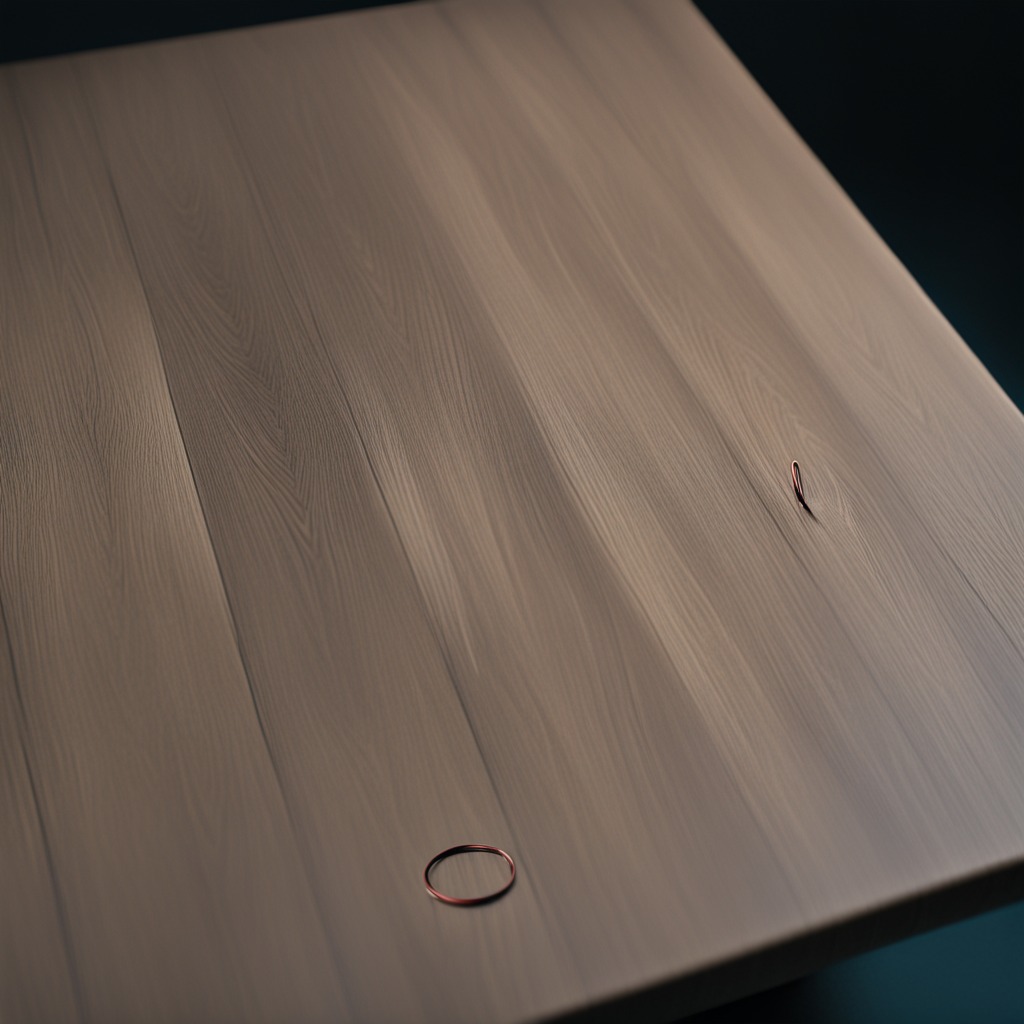
A rubber O-ring is lying on the table.